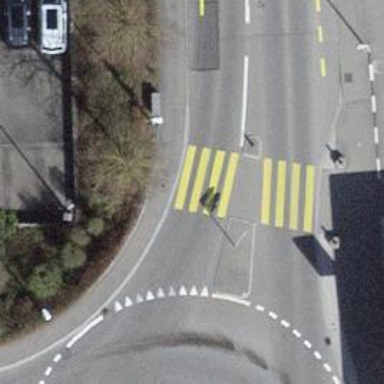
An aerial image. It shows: Zebra crossing with central island.